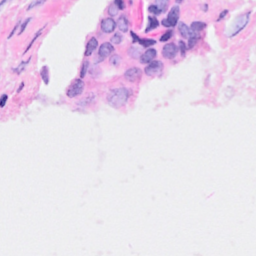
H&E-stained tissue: Breast